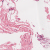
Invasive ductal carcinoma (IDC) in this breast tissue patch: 0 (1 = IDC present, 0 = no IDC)